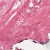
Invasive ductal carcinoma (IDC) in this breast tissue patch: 0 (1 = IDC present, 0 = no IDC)